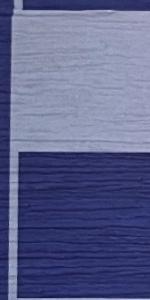
Label: Empty